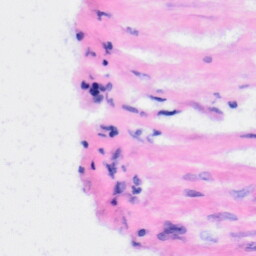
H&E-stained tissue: Liver